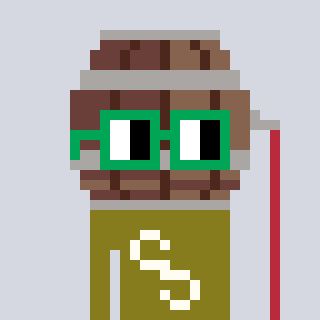
a pixel art character with square green glasses, a wine barrel-shaped head and a gunk-colored body on a cool background